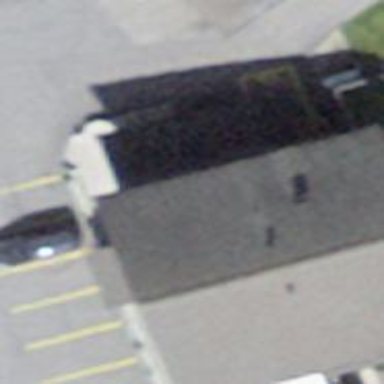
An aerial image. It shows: Charging station.